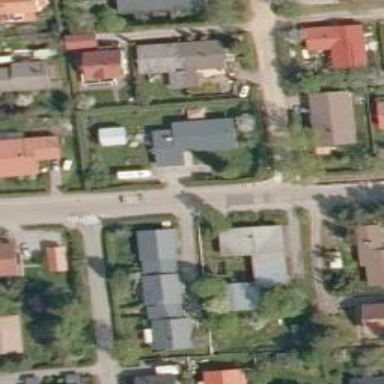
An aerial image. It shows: Driveway.